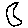
Label: moon